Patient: sex M, age 65
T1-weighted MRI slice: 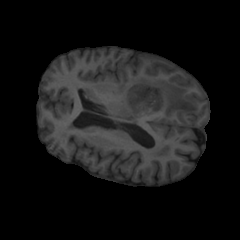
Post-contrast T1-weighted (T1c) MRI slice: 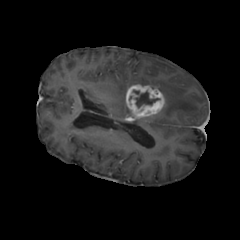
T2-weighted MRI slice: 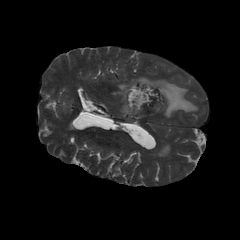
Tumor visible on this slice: yes
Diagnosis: Glioblastoma, IDH-wildtype
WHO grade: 4